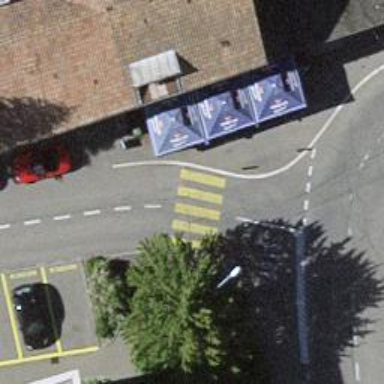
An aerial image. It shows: Zebra crossing on the road.